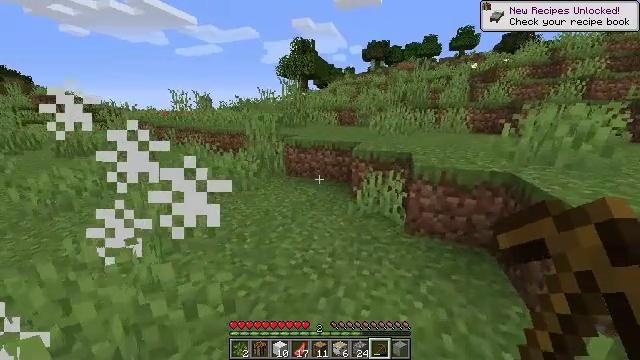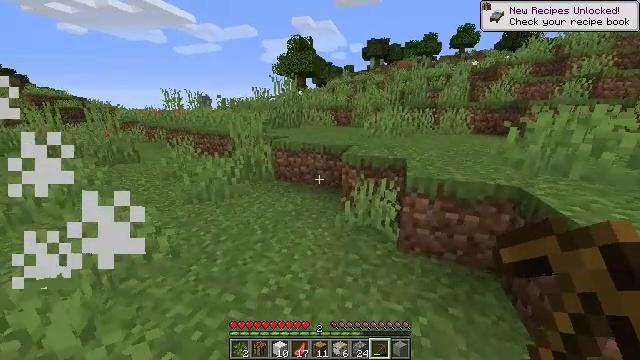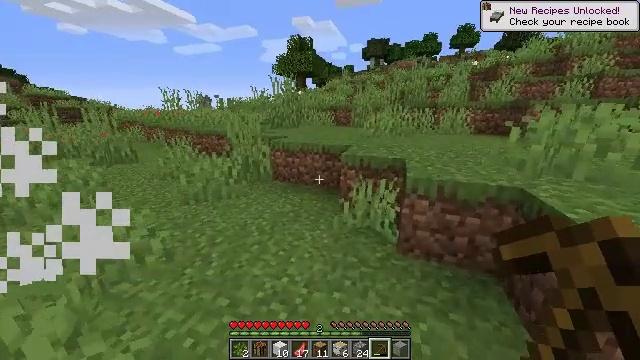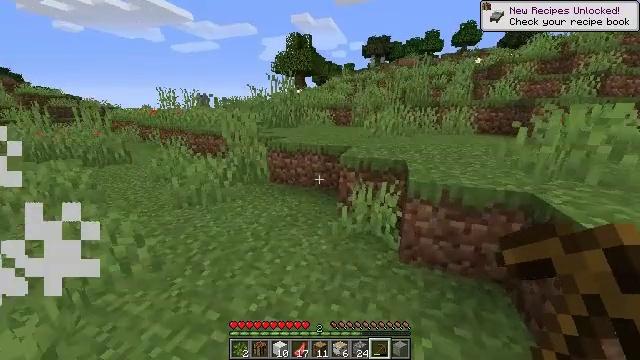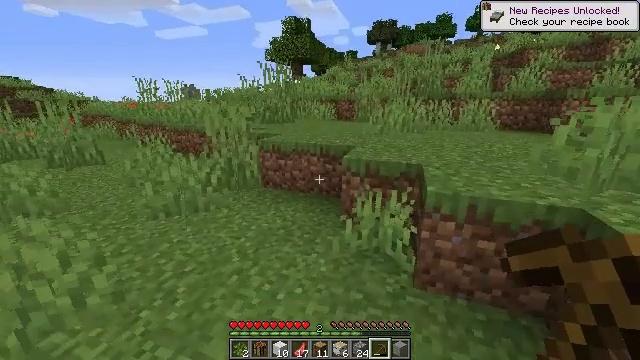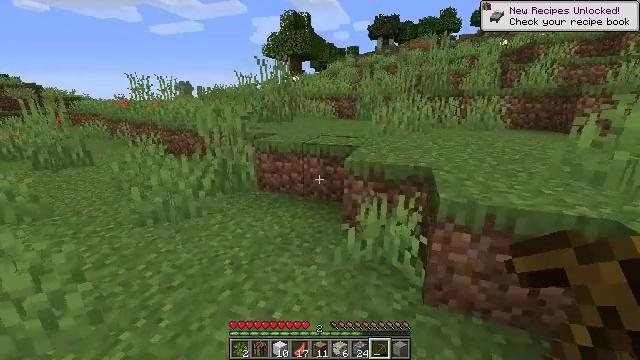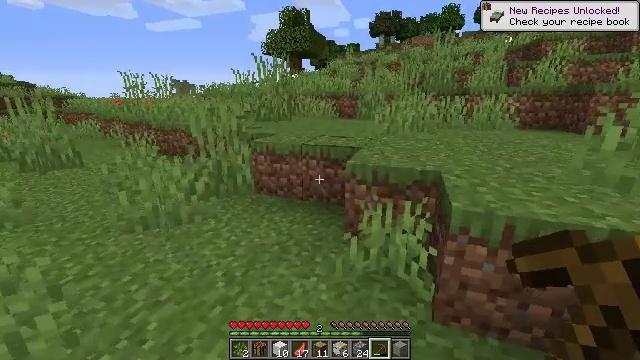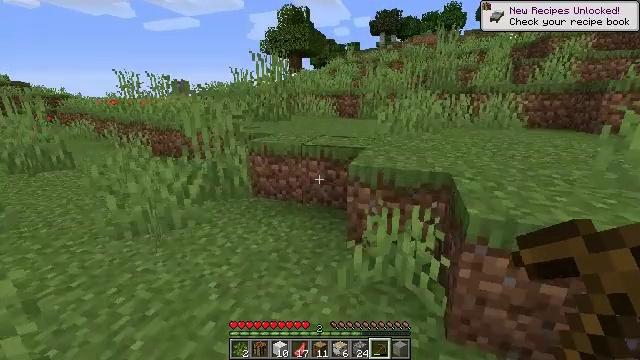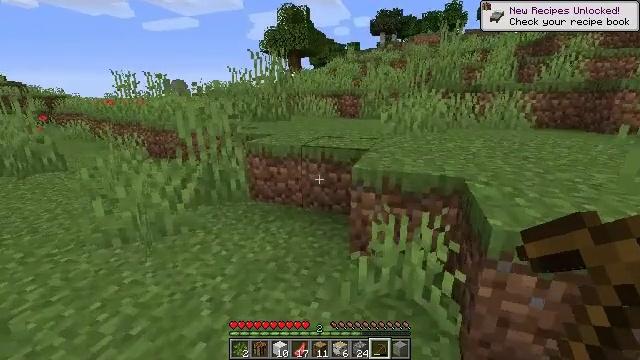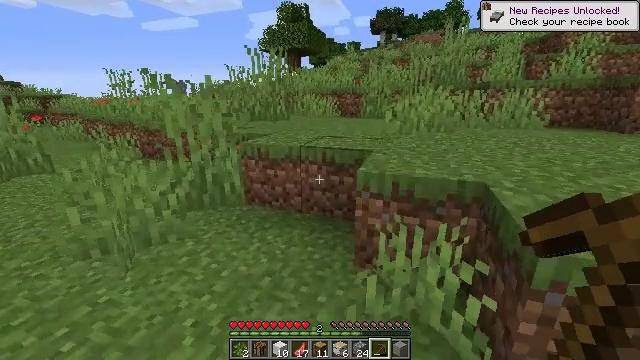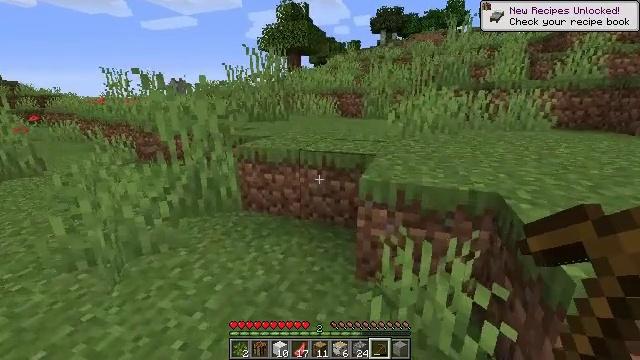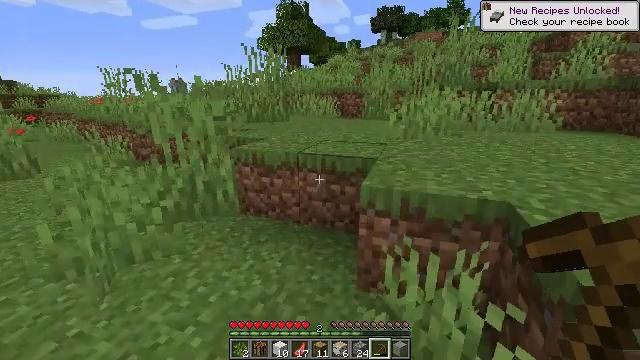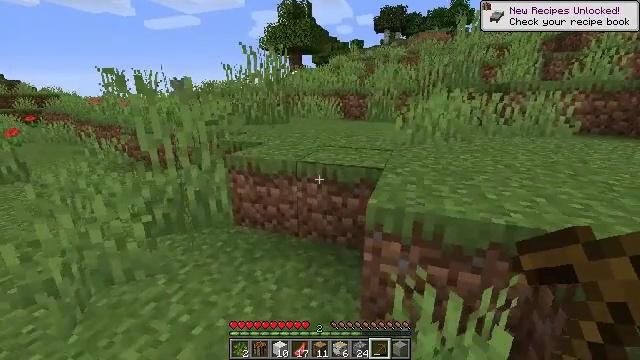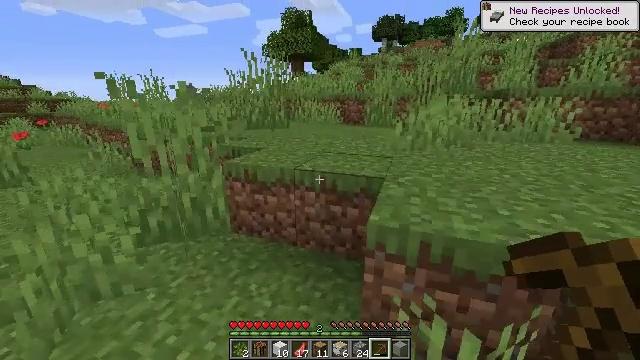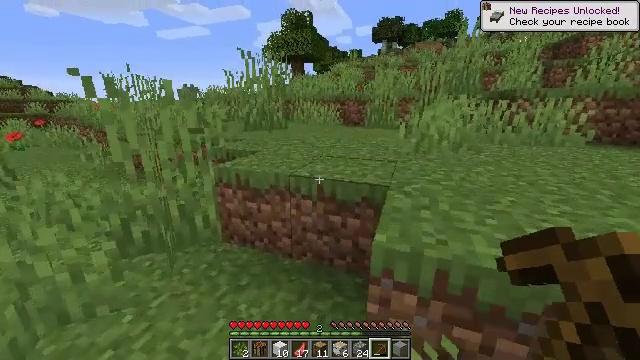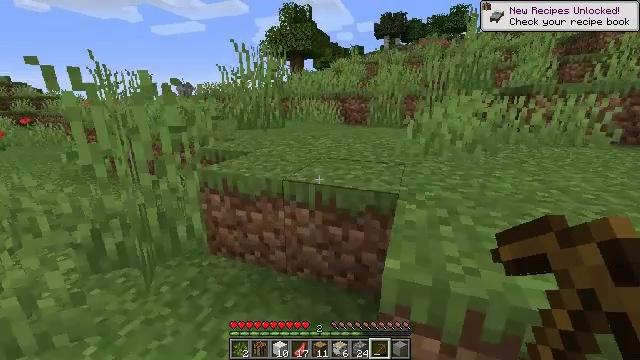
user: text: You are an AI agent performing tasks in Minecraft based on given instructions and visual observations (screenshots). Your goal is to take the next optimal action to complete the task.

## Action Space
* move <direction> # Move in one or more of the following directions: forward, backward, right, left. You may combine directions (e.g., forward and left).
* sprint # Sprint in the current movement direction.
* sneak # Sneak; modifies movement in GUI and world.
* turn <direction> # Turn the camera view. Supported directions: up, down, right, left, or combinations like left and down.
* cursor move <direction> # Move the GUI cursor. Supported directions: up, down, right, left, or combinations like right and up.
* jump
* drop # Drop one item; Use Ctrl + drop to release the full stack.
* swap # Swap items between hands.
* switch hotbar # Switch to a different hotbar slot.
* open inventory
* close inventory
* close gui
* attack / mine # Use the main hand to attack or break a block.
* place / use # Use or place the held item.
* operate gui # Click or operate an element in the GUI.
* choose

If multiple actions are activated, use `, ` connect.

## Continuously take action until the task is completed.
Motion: motion action
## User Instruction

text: Mine the yellow bed to pick it up.
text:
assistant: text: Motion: move forward
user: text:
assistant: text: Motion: no_op
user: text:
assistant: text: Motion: move forward
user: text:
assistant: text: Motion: move forward
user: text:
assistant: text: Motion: move forward
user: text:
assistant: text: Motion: no_op
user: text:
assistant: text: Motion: move forward
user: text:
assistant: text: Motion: move forward
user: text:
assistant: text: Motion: move forward
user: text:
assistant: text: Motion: move forward
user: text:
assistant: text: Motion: move forward
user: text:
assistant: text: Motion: move forward
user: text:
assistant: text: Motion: move forward
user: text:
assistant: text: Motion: move forward
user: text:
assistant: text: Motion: move forward
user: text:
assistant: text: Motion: move forward
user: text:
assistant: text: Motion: move forward
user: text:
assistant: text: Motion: move forward, jump
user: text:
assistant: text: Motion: move forward, jump
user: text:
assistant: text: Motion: move forward, jump
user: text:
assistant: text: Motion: move forward, jump
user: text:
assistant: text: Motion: move forward, jump
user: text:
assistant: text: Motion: move forward, jump
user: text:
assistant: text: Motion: move forward
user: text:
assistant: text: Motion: move forward
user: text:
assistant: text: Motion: move forward
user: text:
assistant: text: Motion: move forward, turn left
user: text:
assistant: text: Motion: move forward, turn left
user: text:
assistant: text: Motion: move forward, turn left
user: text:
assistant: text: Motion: move forward, turn left